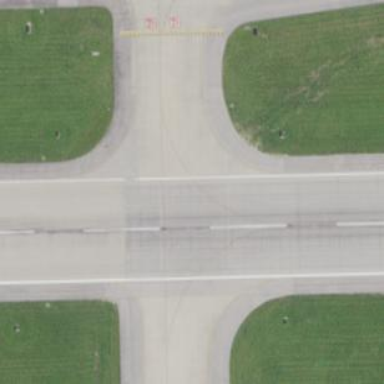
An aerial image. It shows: Image of taxiway at airport.